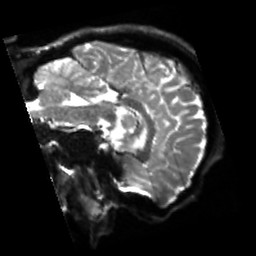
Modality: sbref
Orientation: sagittal
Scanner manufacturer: siemens
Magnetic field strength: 3 T
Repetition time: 4 s
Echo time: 0.0594 s